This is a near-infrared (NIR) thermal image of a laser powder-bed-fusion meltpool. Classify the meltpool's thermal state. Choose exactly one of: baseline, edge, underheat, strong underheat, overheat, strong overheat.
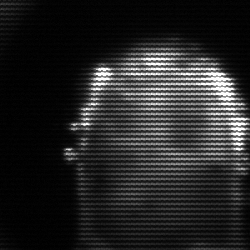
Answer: baseline